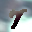
Label: 7